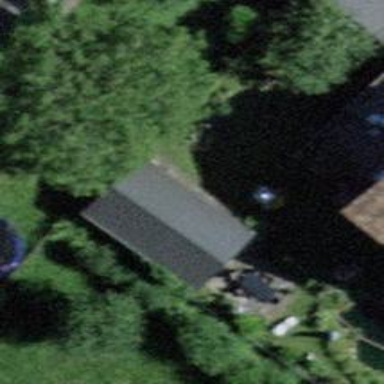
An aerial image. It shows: Shed.